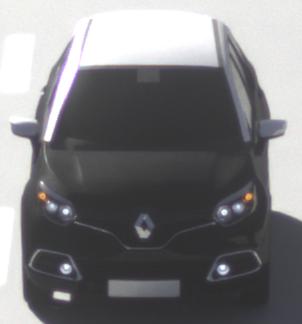
Make: Renault
Model: Captur ENERGY TCe 90
Detailed model: Captur (I)
Model produced from: 2013/06
Model produced until: 2015/05
Doors: 5
Color: black
Road condition: dry road
Daytime: morning or afternoon
Contrast: high contrast